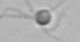
Label: Ophiaster